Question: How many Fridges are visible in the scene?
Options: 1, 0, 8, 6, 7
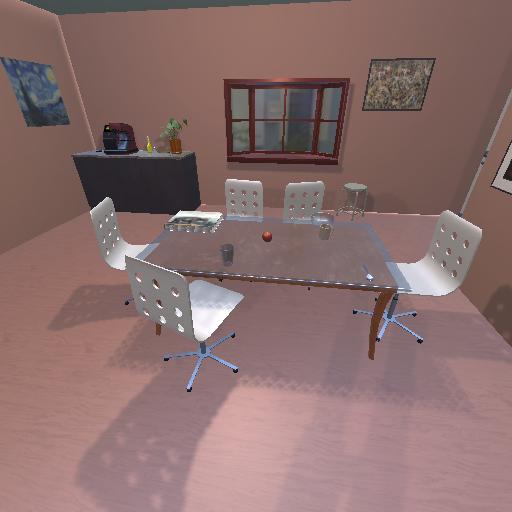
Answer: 1